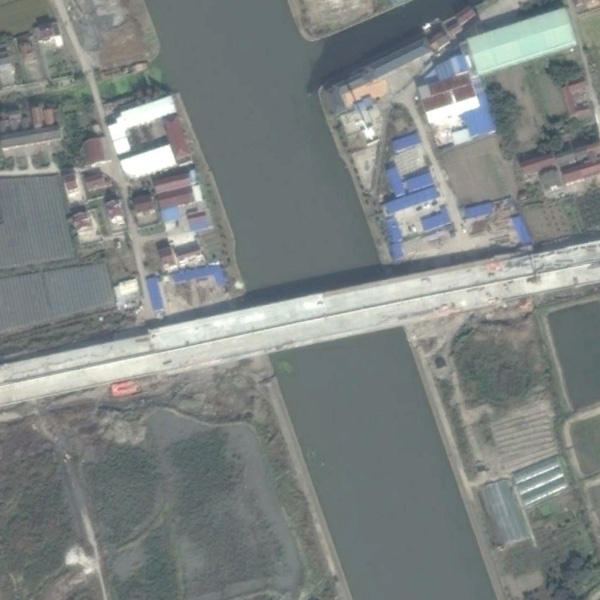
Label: Bridge